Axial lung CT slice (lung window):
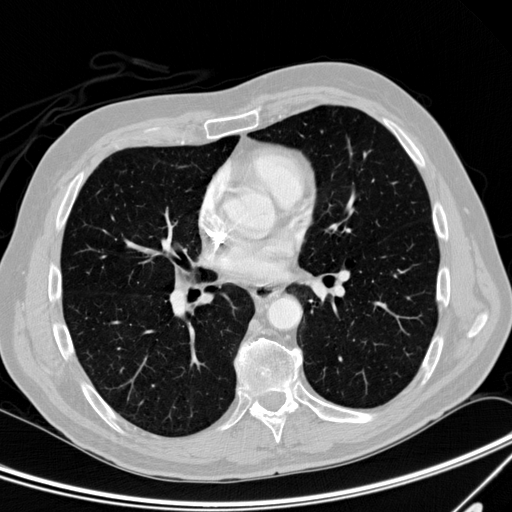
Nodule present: no